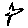
Label: star